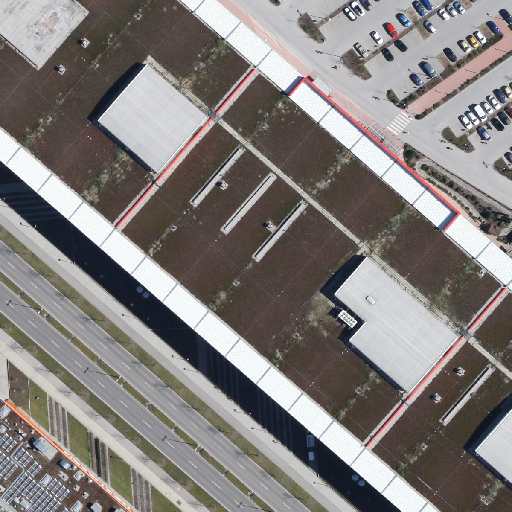
Referring expression: van